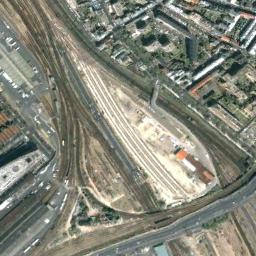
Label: railway_station